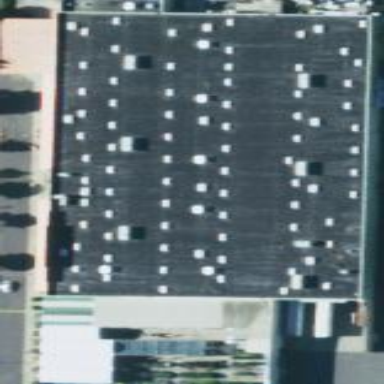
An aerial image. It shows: Building.